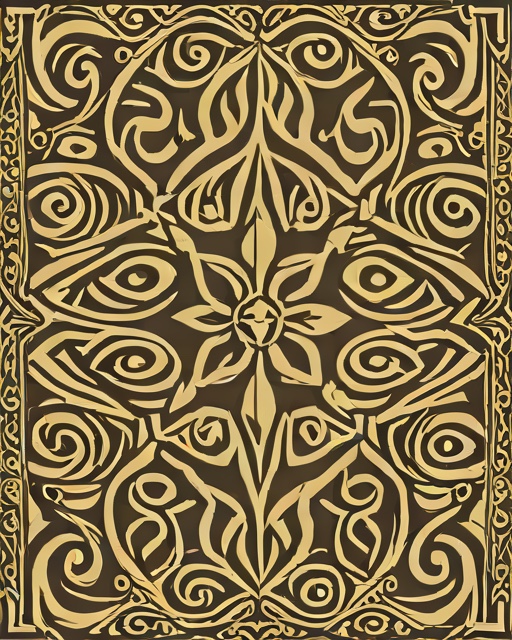
Category: Thank You